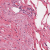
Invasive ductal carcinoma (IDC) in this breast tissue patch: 0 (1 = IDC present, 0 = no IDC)